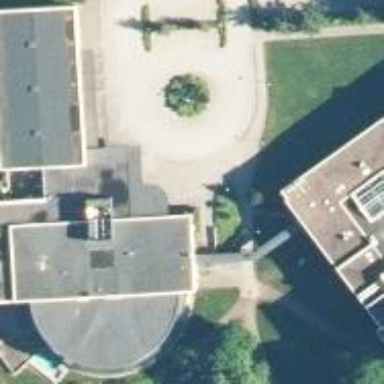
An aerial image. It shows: Office building.